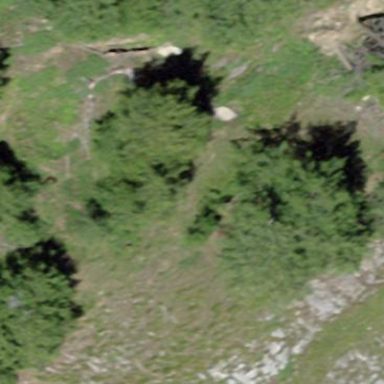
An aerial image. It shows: Forest area.